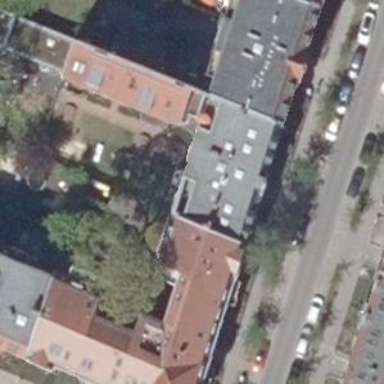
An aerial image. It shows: Apartments housed in building with gambrel roof.